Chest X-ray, PA view. Patient: 51 years old, sex F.
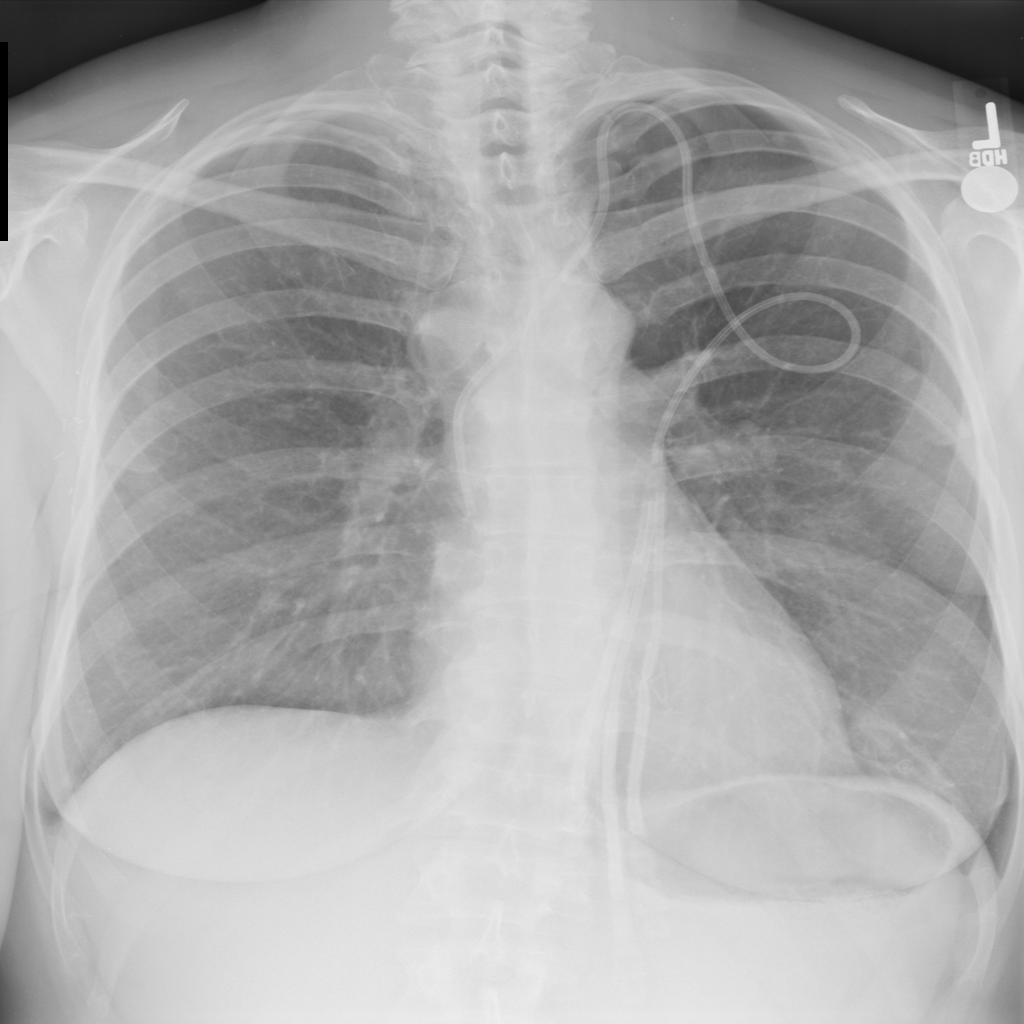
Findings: No Finding